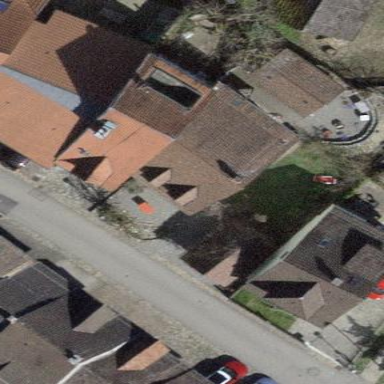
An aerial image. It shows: Terrace building.